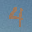
Label: 4